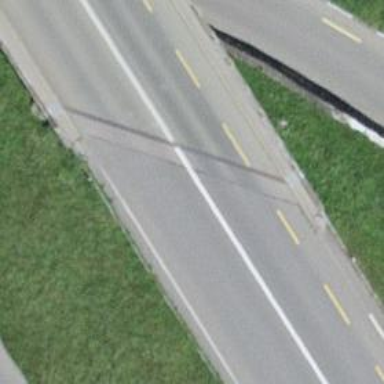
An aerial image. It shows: Primary highway bridge with designated cycle lane on the left.